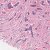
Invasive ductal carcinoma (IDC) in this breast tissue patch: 1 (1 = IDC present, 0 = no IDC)